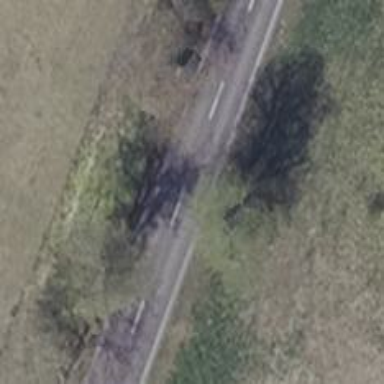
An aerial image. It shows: Deciduous broadleaved tree.